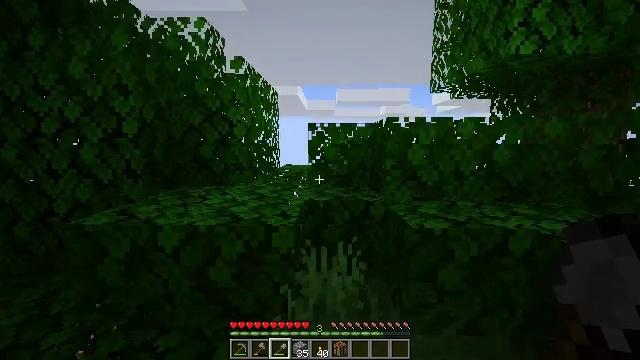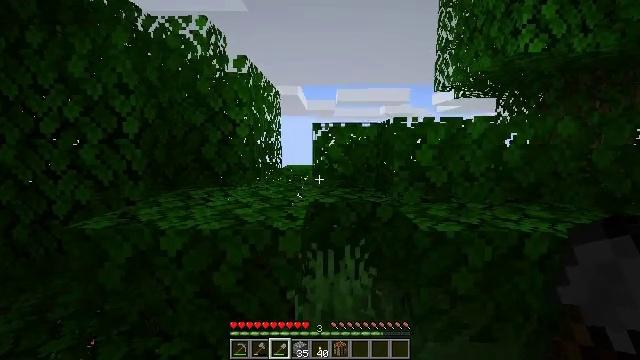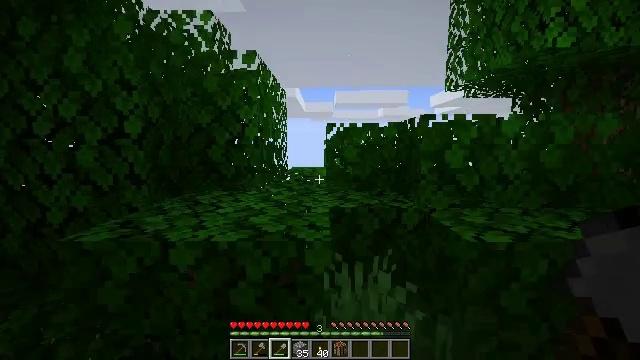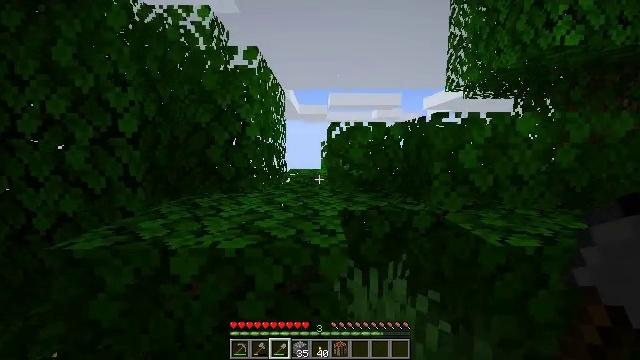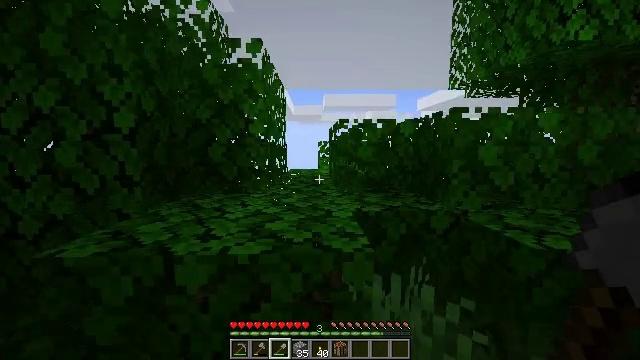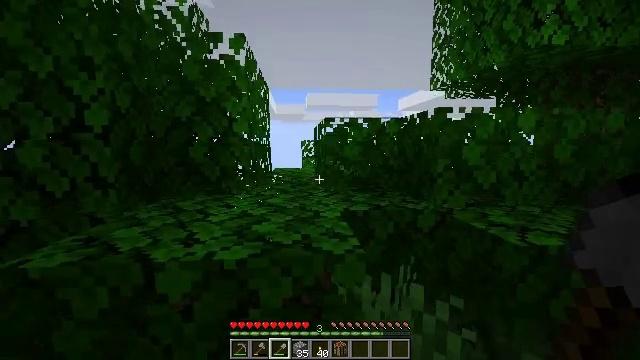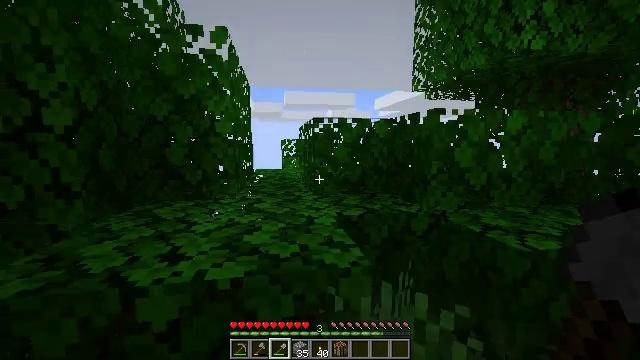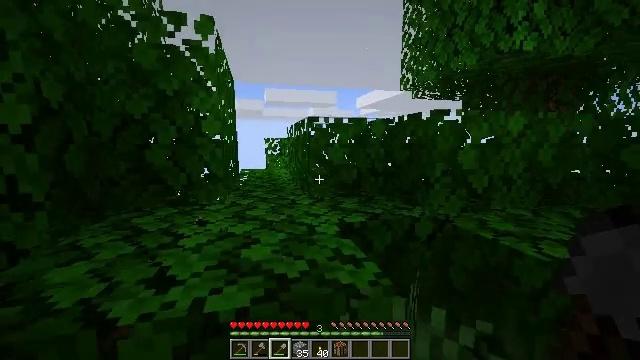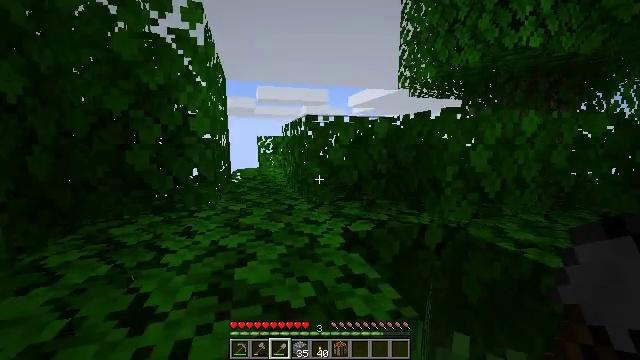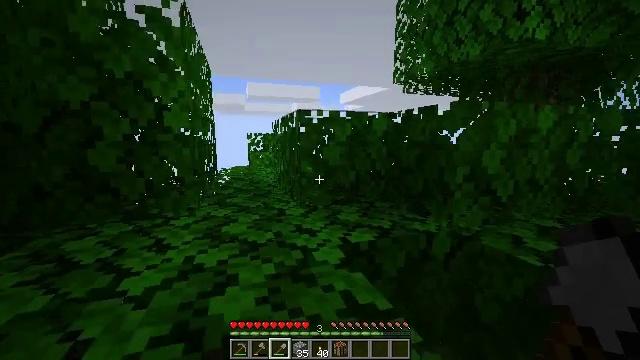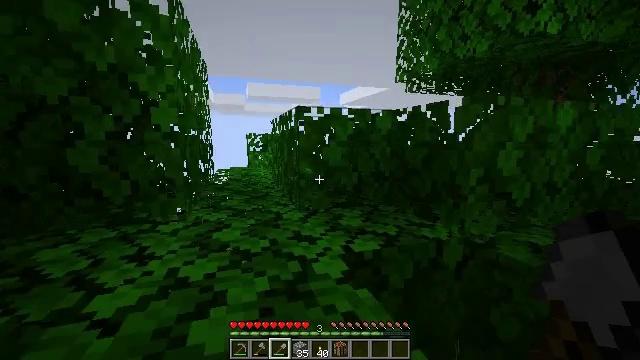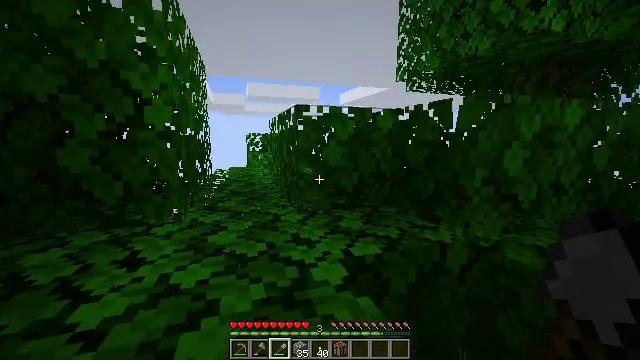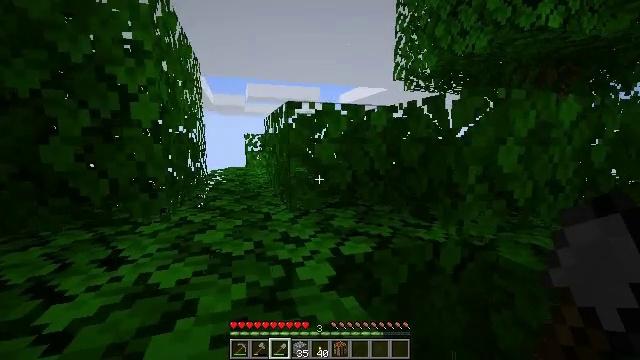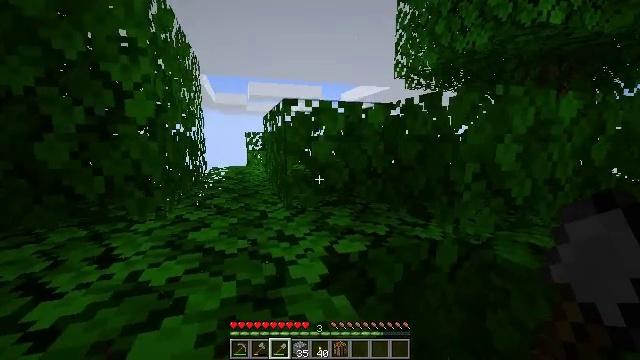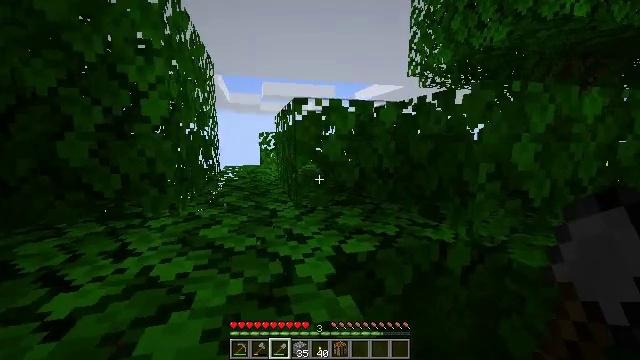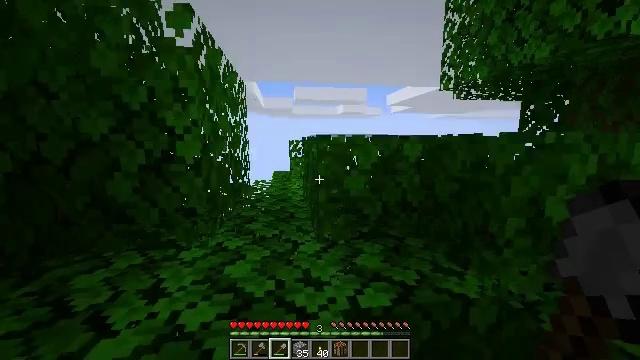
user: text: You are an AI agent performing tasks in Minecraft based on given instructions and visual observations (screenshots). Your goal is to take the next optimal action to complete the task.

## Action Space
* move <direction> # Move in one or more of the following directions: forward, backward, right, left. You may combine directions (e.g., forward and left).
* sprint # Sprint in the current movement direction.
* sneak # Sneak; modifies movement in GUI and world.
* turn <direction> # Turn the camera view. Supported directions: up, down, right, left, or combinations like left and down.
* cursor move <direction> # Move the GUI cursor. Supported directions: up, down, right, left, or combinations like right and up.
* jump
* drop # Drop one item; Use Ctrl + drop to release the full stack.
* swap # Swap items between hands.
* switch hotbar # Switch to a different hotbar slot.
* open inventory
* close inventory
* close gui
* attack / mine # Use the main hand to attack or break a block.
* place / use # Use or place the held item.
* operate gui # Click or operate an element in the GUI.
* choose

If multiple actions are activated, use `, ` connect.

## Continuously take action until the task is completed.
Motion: motion action
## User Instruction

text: Break the melon to get slices.
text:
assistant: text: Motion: move forward and move left
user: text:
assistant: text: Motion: move forward and move left
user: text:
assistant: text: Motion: move forward and move left, turn right
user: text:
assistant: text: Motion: move forward and move left, turn right
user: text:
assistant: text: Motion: move forward and move left, turn right
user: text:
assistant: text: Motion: move forward and move left, turn right
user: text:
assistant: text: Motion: move forward, turn right
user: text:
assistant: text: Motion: move forward, turn right
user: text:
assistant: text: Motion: move forward, turn right
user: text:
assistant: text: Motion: move forward
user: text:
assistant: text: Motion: move forward
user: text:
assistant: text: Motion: move forward
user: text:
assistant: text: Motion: move forward
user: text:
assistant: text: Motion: move forward, turn left
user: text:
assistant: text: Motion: move forward, turn left, jump
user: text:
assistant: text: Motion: move forward, turn left, jump
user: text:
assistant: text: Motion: move forward, turn left, jump
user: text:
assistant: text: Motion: move forward, turn left, jump
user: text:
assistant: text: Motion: move forward, turn left
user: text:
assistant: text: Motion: move forward, turn left
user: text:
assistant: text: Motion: move forward
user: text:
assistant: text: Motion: move forward
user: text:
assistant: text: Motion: move forward
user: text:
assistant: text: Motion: move forward and move left, turn right
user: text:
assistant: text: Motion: move forward and move left, turn right
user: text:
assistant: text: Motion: move forward and move left, turn right
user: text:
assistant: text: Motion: move forward and move left, turn right
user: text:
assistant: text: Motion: move forward and move left
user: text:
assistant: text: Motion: move forward and move left
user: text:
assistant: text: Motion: move forward